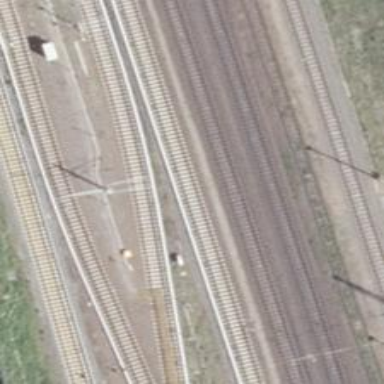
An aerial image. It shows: Railway signal.